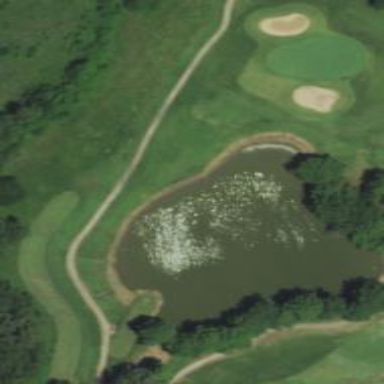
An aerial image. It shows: Rough area on grassy golf course.